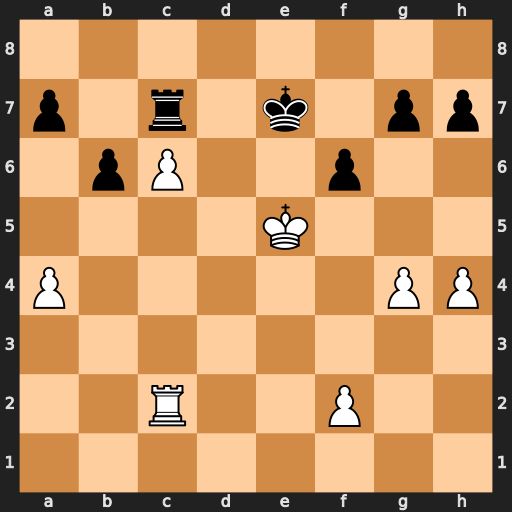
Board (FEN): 8/p1r1k1pp/1pP2p2/4K3/P5PP/8/2R2P2/8
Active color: w
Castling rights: -
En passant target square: -
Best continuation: Kd5 Rc8 Re2+